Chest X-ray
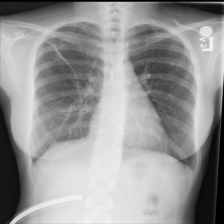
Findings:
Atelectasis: negative
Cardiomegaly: negative
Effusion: negative
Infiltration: negative
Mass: negative
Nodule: negative
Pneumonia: negative
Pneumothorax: negative
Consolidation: negative
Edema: negative
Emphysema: negative
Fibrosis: negative
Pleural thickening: negative
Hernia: negative